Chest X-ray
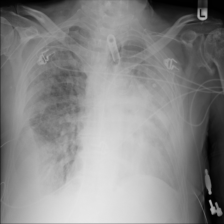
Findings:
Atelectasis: negative
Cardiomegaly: negative
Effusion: negative
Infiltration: positive
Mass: negative
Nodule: positive
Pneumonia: negative
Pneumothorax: negative
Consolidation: negative
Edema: negative
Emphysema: negative
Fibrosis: negative
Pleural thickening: negative
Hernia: negative